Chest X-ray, AP view. Patient: 52 years old, sex M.
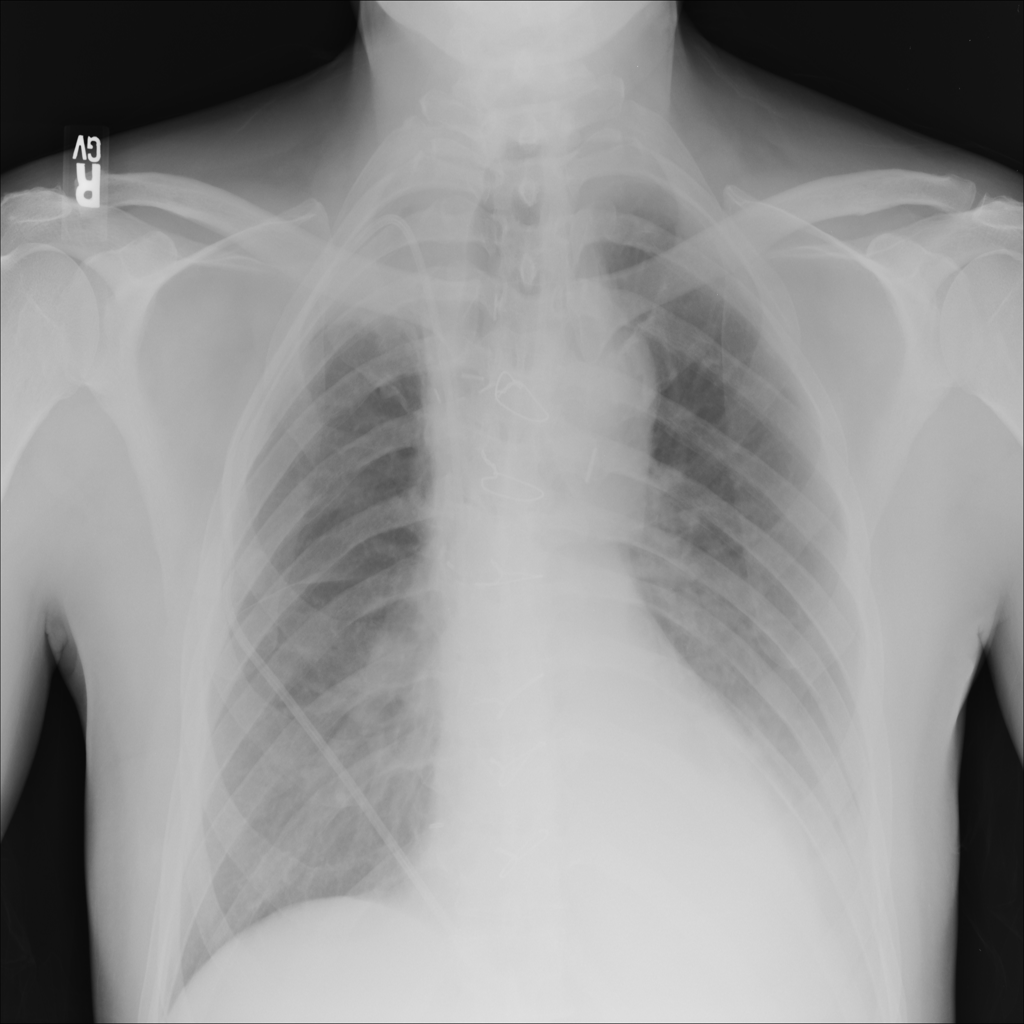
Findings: No Finding